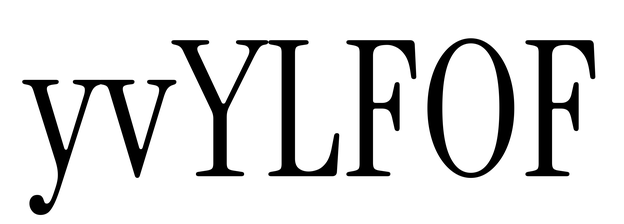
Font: InstrumentSerif-Regular